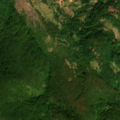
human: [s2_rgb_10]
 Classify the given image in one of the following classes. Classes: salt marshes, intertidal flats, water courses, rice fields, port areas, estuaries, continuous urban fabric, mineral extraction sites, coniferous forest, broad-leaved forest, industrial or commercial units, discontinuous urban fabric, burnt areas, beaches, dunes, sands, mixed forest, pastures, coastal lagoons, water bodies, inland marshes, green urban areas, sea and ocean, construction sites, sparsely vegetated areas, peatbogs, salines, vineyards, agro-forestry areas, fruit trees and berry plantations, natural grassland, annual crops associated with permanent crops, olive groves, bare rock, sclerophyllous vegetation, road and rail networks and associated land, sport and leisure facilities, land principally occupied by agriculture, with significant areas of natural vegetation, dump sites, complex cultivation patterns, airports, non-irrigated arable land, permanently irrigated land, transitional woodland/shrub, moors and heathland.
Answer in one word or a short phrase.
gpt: complex cultivation patterns, broad-leaved forest